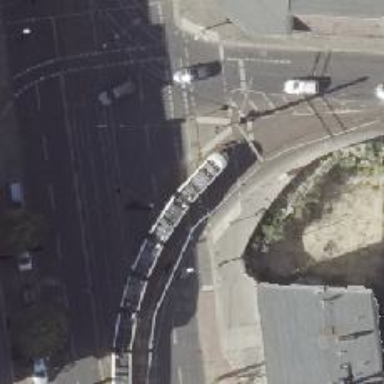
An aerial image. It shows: Tram crossing with traffic signals.